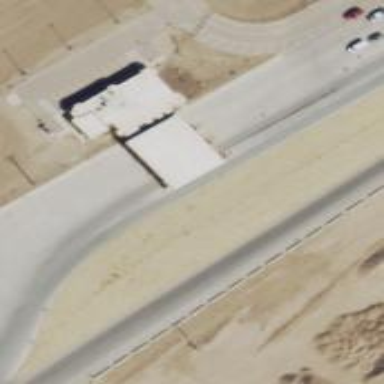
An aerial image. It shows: Border control barrier.